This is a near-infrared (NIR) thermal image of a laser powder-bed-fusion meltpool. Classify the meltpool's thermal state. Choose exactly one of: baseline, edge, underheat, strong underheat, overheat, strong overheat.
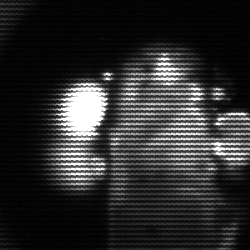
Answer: strong underheat